Question: Good Evening, please could any one experienced with primefaces tell me how to make a pnel like the one below, i want to make that panel and embed an '<p:imageSwitch>' inside it, is that is possible? if not, how to wrap an 'imageSwitch' inside something like this ?, here's the actual panel that i want to create one similar to it:
Note: i tried '<p:dialog id="basicDialog" header="Basic Dialog"/>' but i think that its different from the one in the image

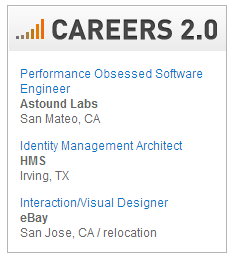
Answer: Why don't you want to use <URL> with '<f:facet name="header">' nested like this:
'''
<p:panel ...>
<f:facet name="header" >
<p:graphicImage ...>
</f:facet>
<p:imageSwitch ...>
</p:panel>
'''
This way you'll have a panel with a custom header and, of course, custom content like '<p:imageSwitch>'.
If you want, you can nest such panel within a '<p:dialog>' as well.